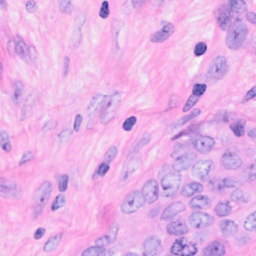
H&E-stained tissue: Breast